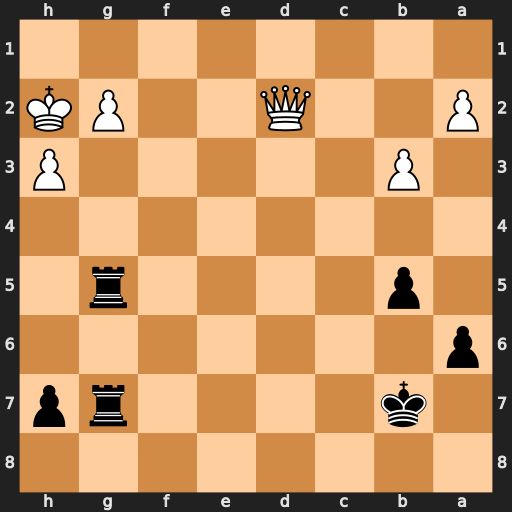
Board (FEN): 8/1k4rp/p7/1p4r1/8/1P5P/P2Q2PK/8
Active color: b
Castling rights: -
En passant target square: -
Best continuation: Rxg2+ Qxg2+ Rxg2+